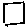
Label: square